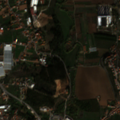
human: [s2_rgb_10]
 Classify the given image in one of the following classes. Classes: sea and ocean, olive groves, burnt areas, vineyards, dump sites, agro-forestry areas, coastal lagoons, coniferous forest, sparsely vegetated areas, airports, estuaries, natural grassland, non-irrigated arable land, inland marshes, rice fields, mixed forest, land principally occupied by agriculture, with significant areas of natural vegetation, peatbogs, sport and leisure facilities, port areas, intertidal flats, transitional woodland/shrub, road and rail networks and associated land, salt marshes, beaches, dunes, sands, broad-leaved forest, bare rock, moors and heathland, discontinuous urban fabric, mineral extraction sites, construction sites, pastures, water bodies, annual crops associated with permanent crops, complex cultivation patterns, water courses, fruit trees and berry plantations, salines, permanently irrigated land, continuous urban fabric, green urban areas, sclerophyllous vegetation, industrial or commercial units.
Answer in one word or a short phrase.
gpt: discontinuous urban fabric, fruit trees and berry plantations, complex cultivation patterns, land principally occupied by agriculture, with significant areas of natural vegetation